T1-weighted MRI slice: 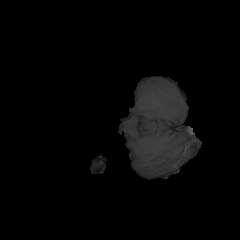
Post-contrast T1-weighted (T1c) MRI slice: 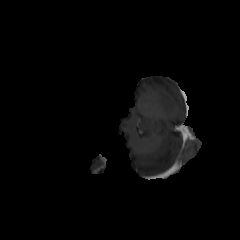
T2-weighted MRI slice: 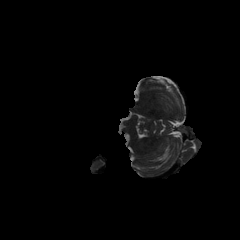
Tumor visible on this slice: no